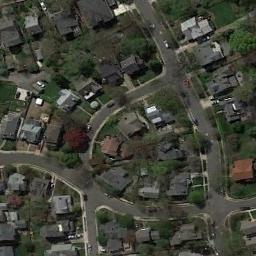
Label: residential